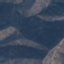
Land use / land cover: HerbaceousVegetation